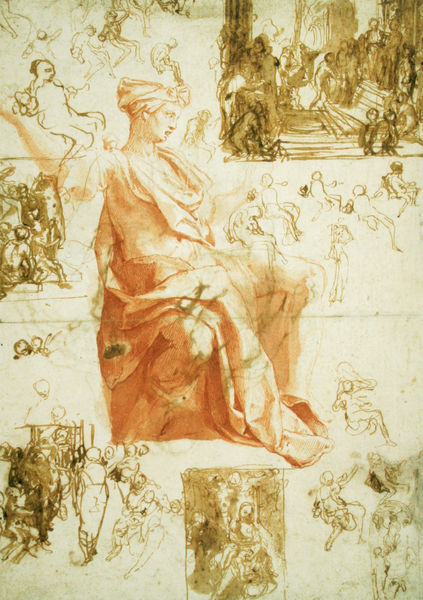
Titel: Studienblatt mit der Blendung des Elymas, Opferung in Lystra und einer heiligen Familie
Künstler: Taddeo Zuccari
Standort: Chicago
Institution: The Art Institute of Chicago
Schlagwörter: akt, feder, gemälde, gruppe, körper, mann, nackt, schatten, umhang, weiß, aquarell, menschen, ocker, sitzen, braun, frau, kleid, licht, mitte, orange, skizze, zeichnung, rot, tuch, beige, hochformat, anatomie, falten, mensch, sockel, bild, porträt, figur, gewand, interieur, mantel, sitzend, stoff, personen, renaissance, skulptur, statue, schleppe, bein, papier, liegen, umrisse, sitz, haltung, position, studie, grafik, graphik, beleuchtung, sepia, figuren, treppe, thron, sitzende, weib, kopftuch, stufen, nabel, bauch, faltenwurf, knie, gruppen, schild, tusche, bleistift, entwurf, tinte, reihung, studien, einfarbig, muskel, toga, baldachin, zentrum, entwürfe, vorlage, entwurfszeichnung, skizzen, turban, szenen, rötel, federzeichnung, tuschzeichnung, belistift, bewegungen, positionen, linine, sitzend#, sznen